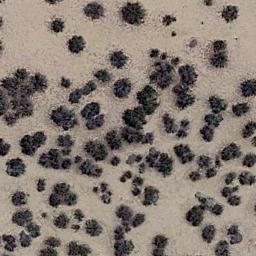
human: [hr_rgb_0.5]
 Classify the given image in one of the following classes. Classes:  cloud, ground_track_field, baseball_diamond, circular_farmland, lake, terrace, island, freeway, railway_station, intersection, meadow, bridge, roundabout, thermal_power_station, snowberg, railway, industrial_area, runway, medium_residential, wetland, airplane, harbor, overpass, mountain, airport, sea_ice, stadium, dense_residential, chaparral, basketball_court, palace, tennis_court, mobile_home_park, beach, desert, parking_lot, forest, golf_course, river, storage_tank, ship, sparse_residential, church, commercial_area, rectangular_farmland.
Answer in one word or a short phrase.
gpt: chaparral